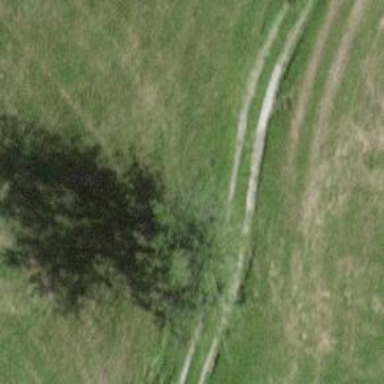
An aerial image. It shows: Beautiful tree in nature.